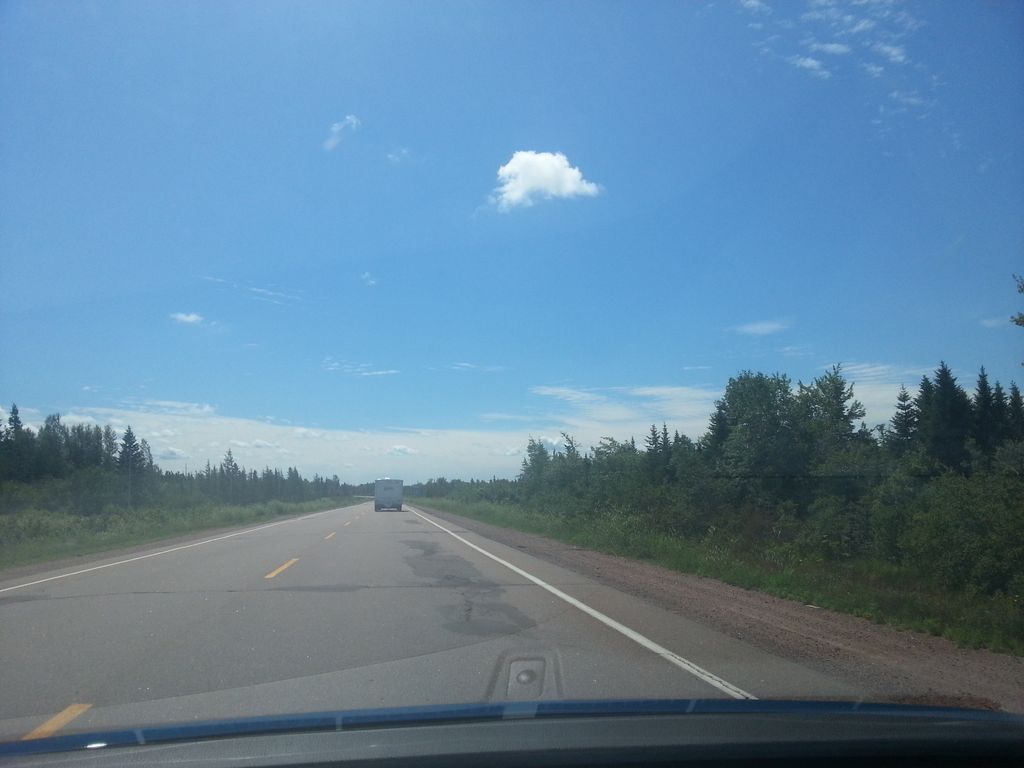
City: charlottetown